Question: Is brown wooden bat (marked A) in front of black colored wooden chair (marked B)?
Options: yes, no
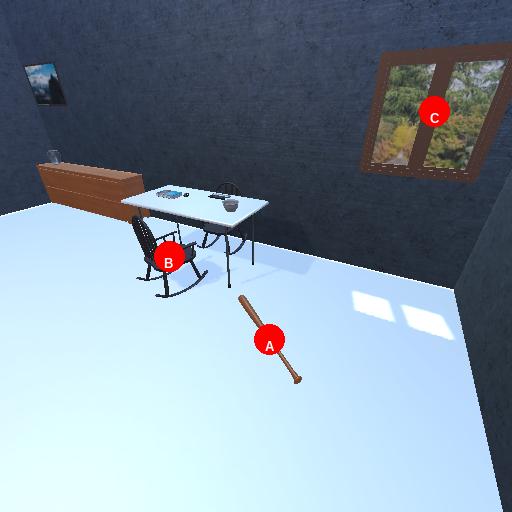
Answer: yes